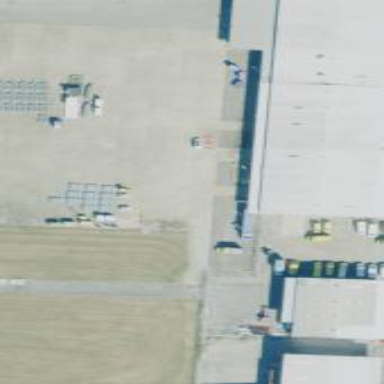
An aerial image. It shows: Hangar located at airport.